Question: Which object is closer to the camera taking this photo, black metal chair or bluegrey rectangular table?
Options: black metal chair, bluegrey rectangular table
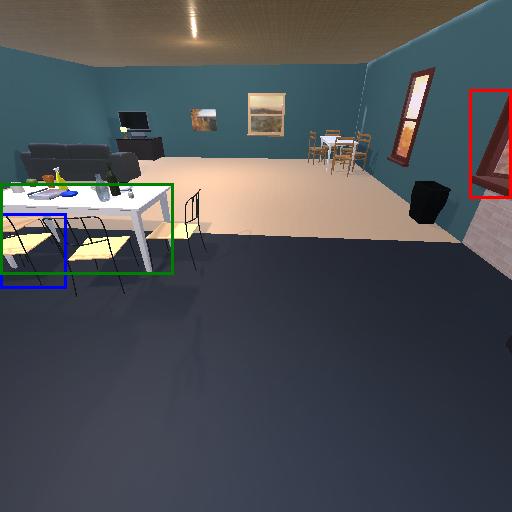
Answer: black metal chair